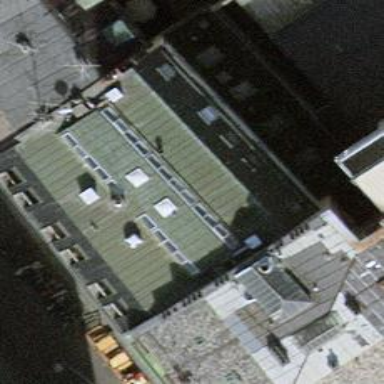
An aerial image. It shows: Restaurant.